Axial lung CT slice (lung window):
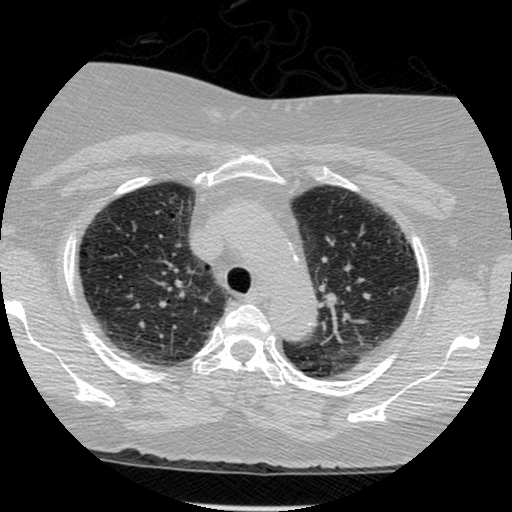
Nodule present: no